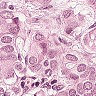
Metastatic tissue present: yes